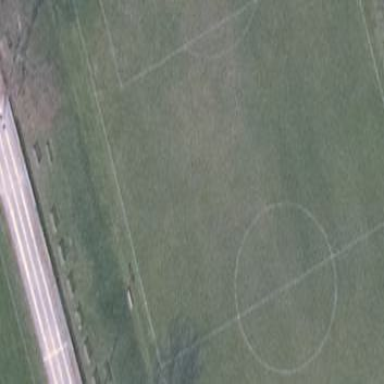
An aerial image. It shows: Soccer pitch for leisure land activities.